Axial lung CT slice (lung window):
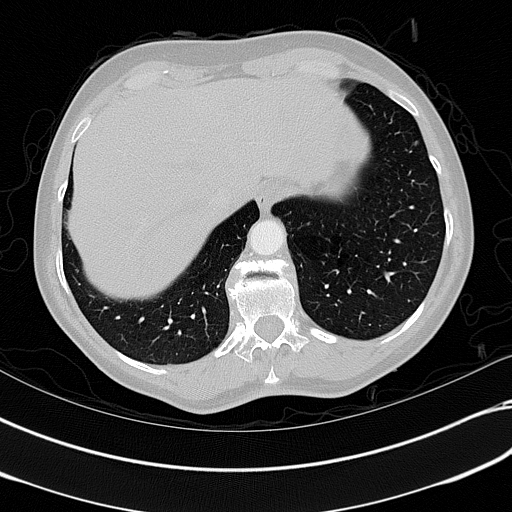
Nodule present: yes
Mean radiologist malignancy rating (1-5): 2